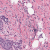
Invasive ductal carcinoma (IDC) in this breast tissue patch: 0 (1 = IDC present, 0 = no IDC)